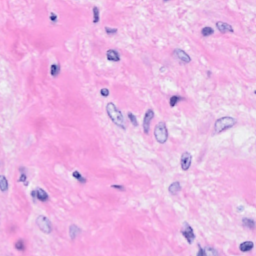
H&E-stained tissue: Breast